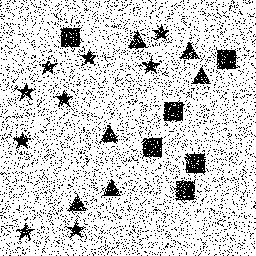
Squares: 6
Triangles: 6
Stars: 9
Total shapes: 21